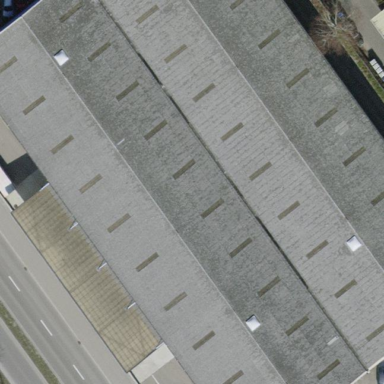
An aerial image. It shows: Warehouse with gabled roof.